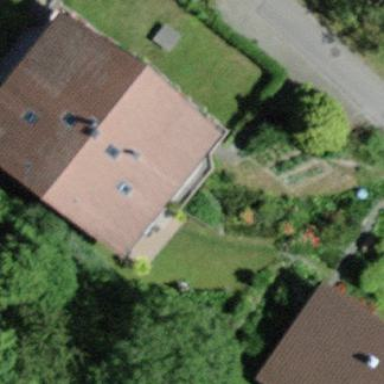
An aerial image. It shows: Residential building.